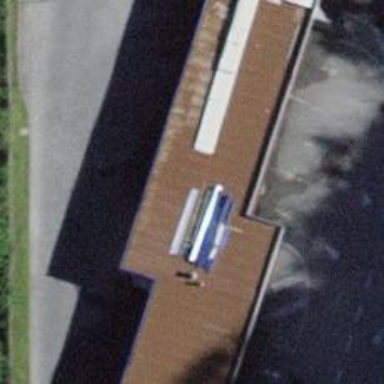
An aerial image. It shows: Car wash facility.